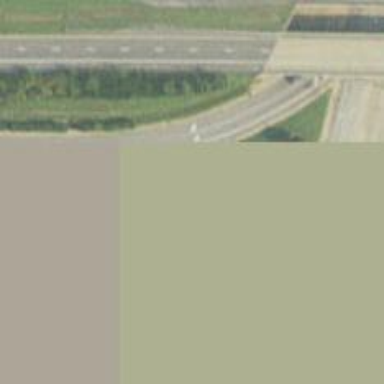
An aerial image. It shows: Primary link highway with asphalt surface.